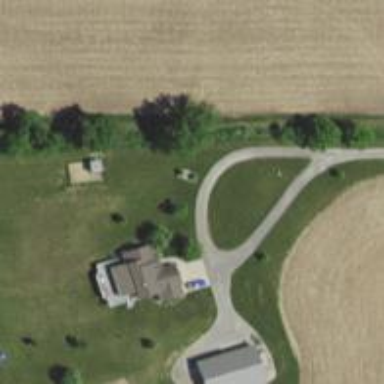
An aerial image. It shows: Driveway leading to service road.